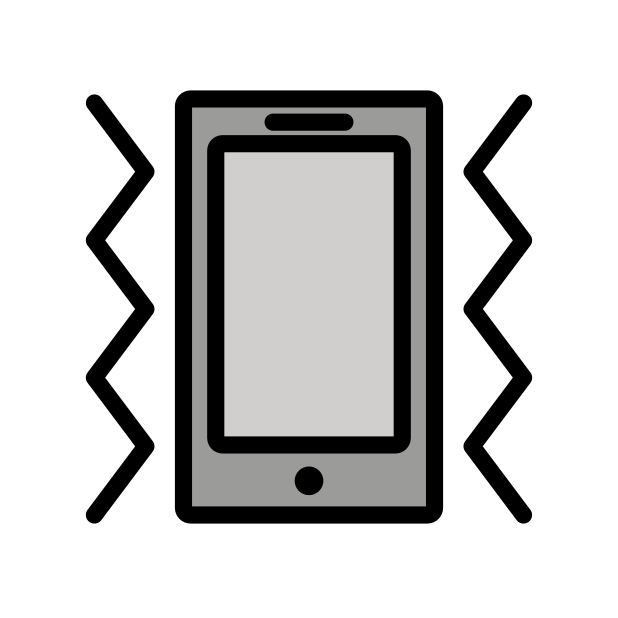
vibration mode